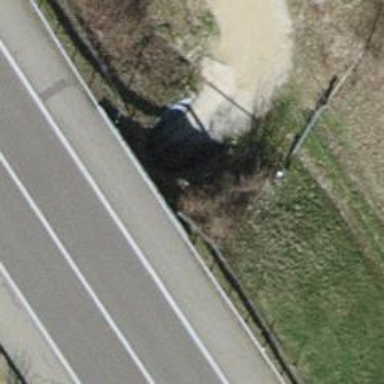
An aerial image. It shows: Residential road with tunnel.